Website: walmart
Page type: store-pickup
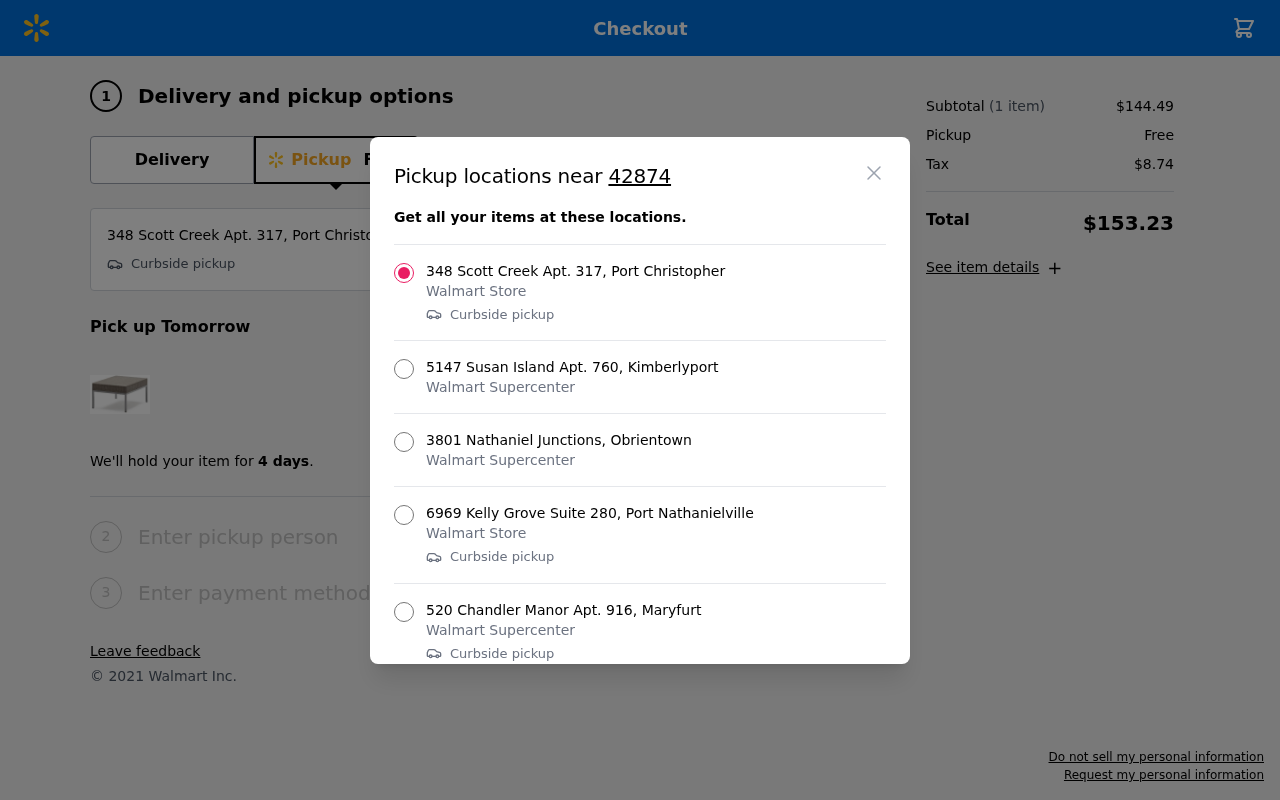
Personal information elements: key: PII_LOCATION1_CITY
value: Port Christopher
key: PII_LOCATION1_STREET
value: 348 Scott Creek Apt. 317
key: PII_LOCATION2_CITY
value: Kimberlyport
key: PII_LOCATION2_STREET
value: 5147 Susan Island Apt. 760
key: PII_LOCATION3_CITY
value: Obrientown
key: PII_LOCATION3_STREET
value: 3801 Nathaniel Junctions
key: PII_LOCATION4_CITY
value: Port Nathanielville
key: PII_LOCATION4_STREET
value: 6969 Kelly Grove Suite 280
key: PII_LOCATION5_CITY
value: Maryfurt
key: PII_LOCATION5_STREET
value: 520 Chandler Manor Apt. 916
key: PII_POSTCODE
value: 42874
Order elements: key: ORDER_NUM_ITEMS
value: (1 item)
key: ORDER_SUBTOTAL
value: $144.49
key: ORDER_SHIPPING_COST
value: Free
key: ORDER_TAX
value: $8.74
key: ORDER_TOTAL
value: $153.23